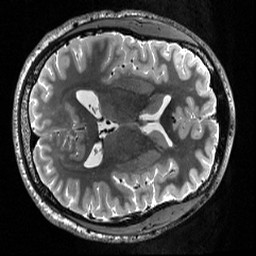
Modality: T2w
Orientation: axial
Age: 21
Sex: male
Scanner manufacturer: siemens
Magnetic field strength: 3 T
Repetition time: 3.2 s
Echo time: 0.566 s